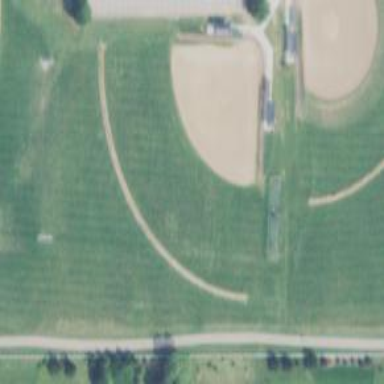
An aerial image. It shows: Baseball pitch for leisure land activities.